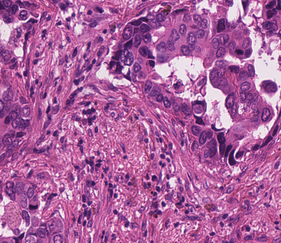
Tumor epithelial tissue: yes
Tumor-associated stroma tissue: yes
Normal tissue: no